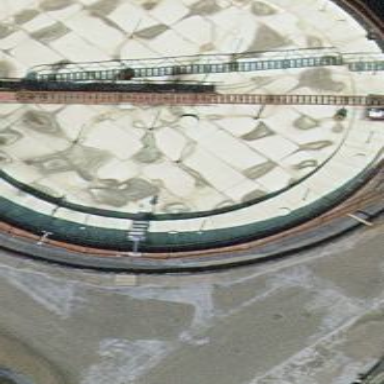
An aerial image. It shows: Industrial building with storage tank.